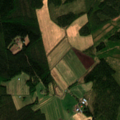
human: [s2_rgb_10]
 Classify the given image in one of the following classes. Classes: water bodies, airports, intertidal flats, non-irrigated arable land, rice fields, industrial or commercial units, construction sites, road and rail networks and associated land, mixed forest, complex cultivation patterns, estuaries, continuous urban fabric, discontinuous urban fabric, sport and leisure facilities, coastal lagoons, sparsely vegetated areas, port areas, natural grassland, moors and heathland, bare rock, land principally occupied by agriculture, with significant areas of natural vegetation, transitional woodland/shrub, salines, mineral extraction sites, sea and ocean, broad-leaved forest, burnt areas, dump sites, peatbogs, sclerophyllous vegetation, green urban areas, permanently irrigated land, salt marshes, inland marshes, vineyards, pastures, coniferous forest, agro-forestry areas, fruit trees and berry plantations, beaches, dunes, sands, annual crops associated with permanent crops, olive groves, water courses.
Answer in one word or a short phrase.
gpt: non-irrigated arable land, coniferous forest, mixed forest, transitional woodland/shrub